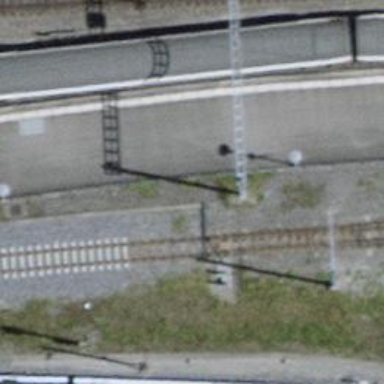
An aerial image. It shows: Railway switch.